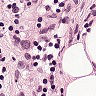
Metastatic tissue present: no